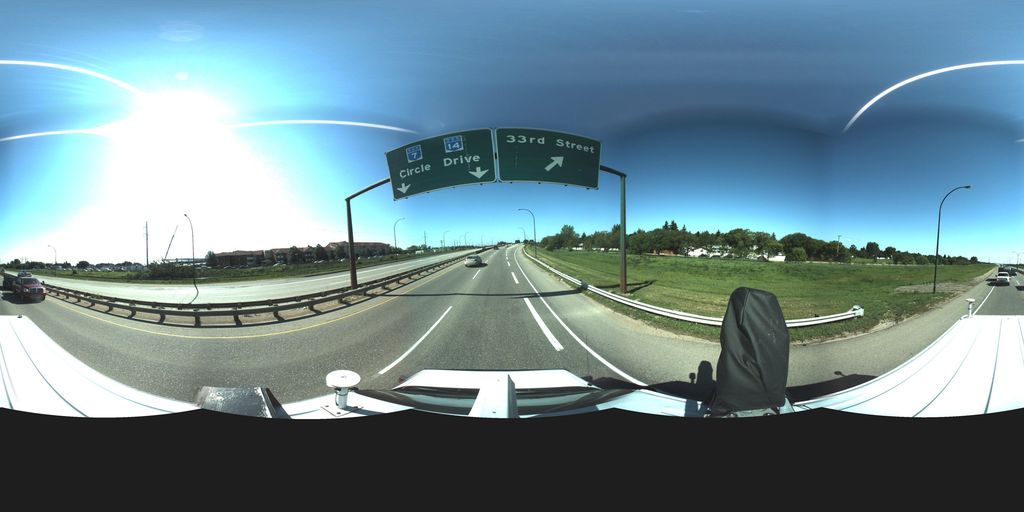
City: saskatoon